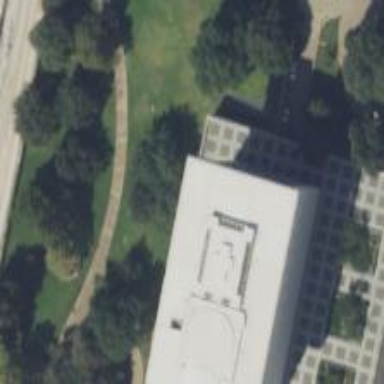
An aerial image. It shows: Building that is library and also serves as museum.